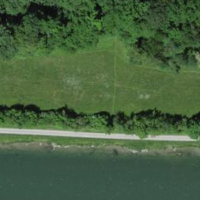
EUNIS habitat code: 25
Species observed at this site:
Acer campestre